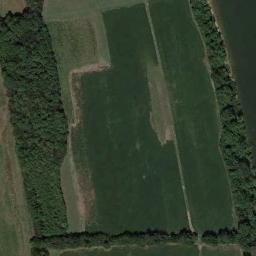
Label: meadow